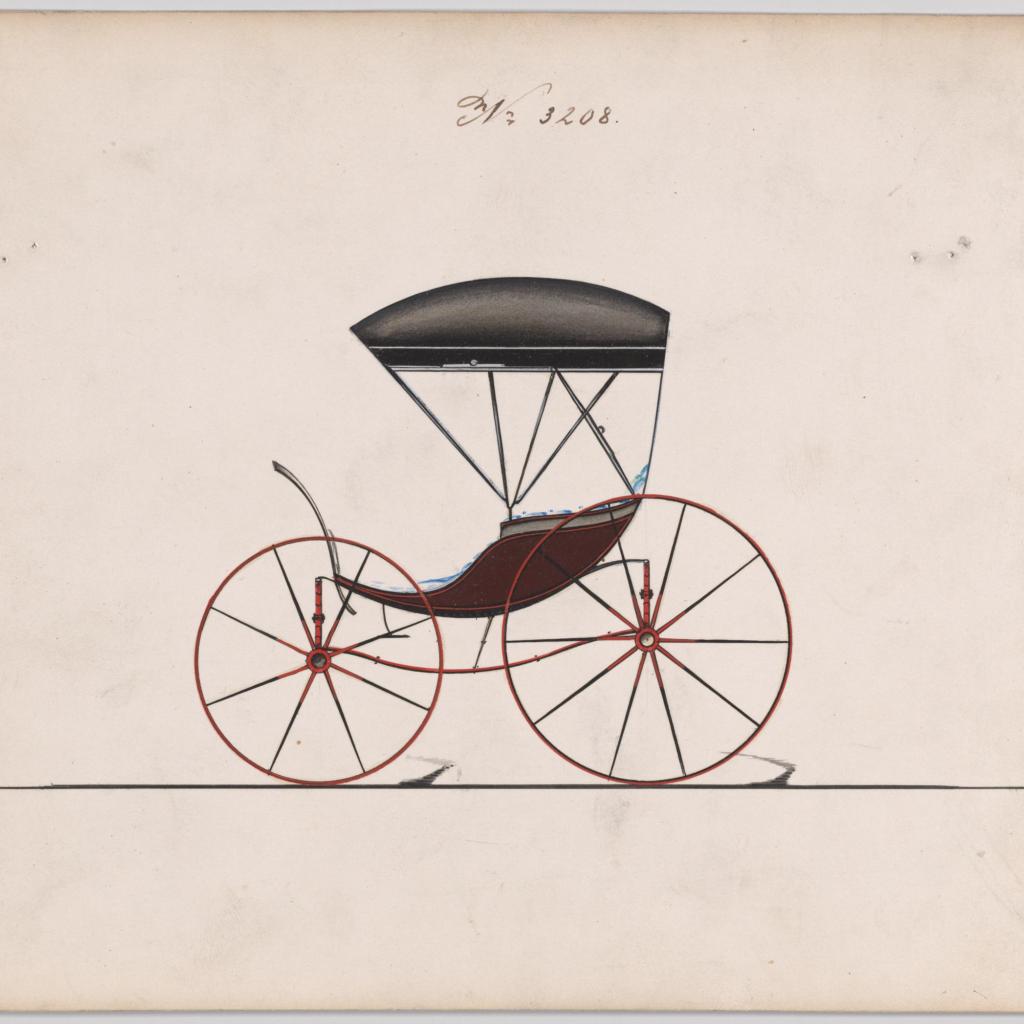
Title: Design for Pony Phaeton, no. 3208
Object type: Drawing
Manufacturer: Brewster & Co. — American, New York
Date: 1876
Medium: Pen and black ink, watercolor and gouache with gum arabic
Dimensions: Sheet: 6 7/8 x 9 1/4 in. (17.5 x 23.5 cm)
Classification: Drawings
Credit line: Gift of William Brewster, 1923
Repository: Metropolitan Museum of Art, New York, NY